Question: I have an ngb-datepicker date range/calendar element that allows for the selection of a date range.
The "from" and "to" dates have dark blue backgrounds, using this CSS selector: '.custom-day.range'. I'd love to have the "from" date have a triangular arrow pointing forward (right) and the "to" date with a triangular arrow pointing backwards (left). Ideally the two arrows would be attached to the respective sides of the selected boxes and overlap the dates they're next to (but not overlap the white text).
Here's a little mock up of what I'm looking to do (apologies for my terrible art skills):

Here's all of my code in Stackblitz (I've added the two arrow elements below the actual calendar, maybe this would be helpful):
<URL>
I've tried using '::after' to add a triangular element with no luck.
If it wasn't Angular, I'd simply add a child element to the two dates with the triangle... but I'm not so well-versed with the framework--I'm still learning.
Template:
'''
<ng-template #t let-date let-focused="focused">
<span class="custom-day"
[class.checkDay]="isCheckDate(date)"
[class.focused]="focused"
[class.range]="isRange(date)"
[class.faded]="isHovered(date) || isInside(date)"
(mouseenter)="hoveredDate = date"
(mouseleave)="hoveredDate = null">
{{ date.day }}
</span>
</ng-template>
<div class="arrow-right"></div>
<div class="arrow-left"></div>
'''
Applicable CSS:
'''
/* HERE IS WHERE I WOULD LIKE TO HAVE ARROW */
.custom-day.range, .custom-day:hover {
background-color: rgb(2, 117, 216);
color: white;
}
.arrow-right {
width: 0;
height: 0;
border-top: 10px solid transparent;
border-bottom: 10px solid transparent;
border-left: 10px solid rgb(2, 117, 216);
}
.arrow-left {
width: 0;
height: 0;
border-top: 10px solid transparent;
border-bottom: 10px solid transparent;
border-right: 10px solid rgb(2, 117, 216);
}
'''
So I'm thinking that maybe this can be done using CSS, or maybe it could be done by attaching divs with '.arrow-right' and '.arrow-left' to the start date and end date elements dynamically... but I tried and failed to do that, but again I'm a beginner when it comes to Angular.
Any help would be so very much appreciated! Thanks.
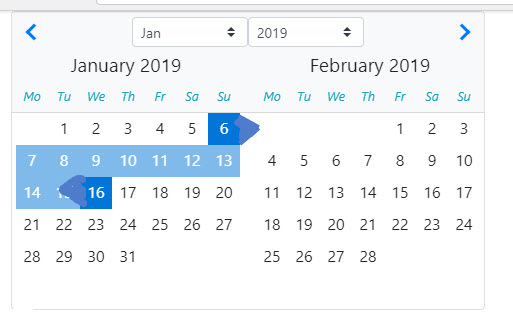
Answer: I do not know much about how you want to apply the css to the elements but you can certaily do something like this
'''
[class.firstDate]="isInsideFirst(date)"
[class.lastDate]="isInsideLast(date)"
'''
Create 2 functions that will apply the css to first and last element
'''
isInsideFirst(date: NgbDate) {
return date.equals(this.fromDate) ;
}
isInsideLast(date: NgbDate) {
return date.equals(this.toDate);
}
'''
Now, you have your first and last element classes applied so you can use the css to draw an arrow.
something like this
'''
.firstDate::after{
content: 'ba';
padding-left: -0.5em;
background-color: rgb(2, 117, 216);
padding: 0.1rem 0.25rem;
position: absolute;
}
.lastDate::before{
content: 'c4';
background-color: rgb(2, 117, 216);
padding: 0.185rem 0.25rem;
position: absolute;
}
'''
<URL>